Question: It should have a simple answer which I am missing somehow.
I want to plot only the data points in the x axes. The other points makes things more confusing.
Here is my code:
'''
figure(6);
grid on;
hold on;
colorVec = hsv(length(crl));
for i = 1:(length(crl)-1)
plot(dc,pathLoadMatrix(i,:),'Color',colorVec(i,:),'linewidth',2, 'marker','o');
end
legend('Crl 10%', 'Crl 20%', 'Crl 30%', 'Crl 40%', 'Crl 50%');
xlabel('No of DC');
ylabel('Primary Path Load');
hold off;
'''
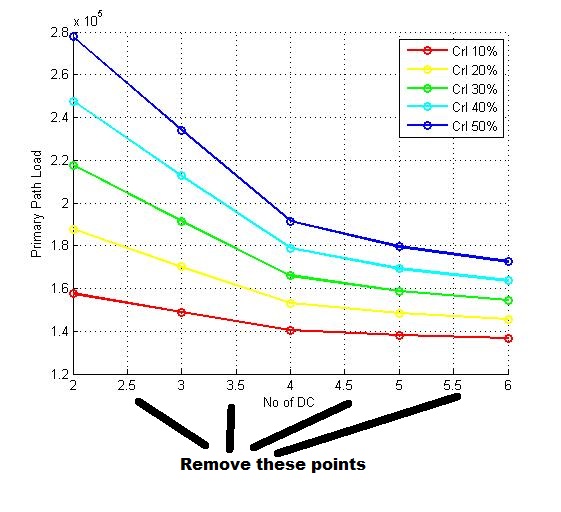
Answer: Try this: 'set( gca(), 'xtick', [2:6] )'
An answer must be at least 30 characters, so this is filler text.